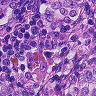
Metastatic tissue present: yes